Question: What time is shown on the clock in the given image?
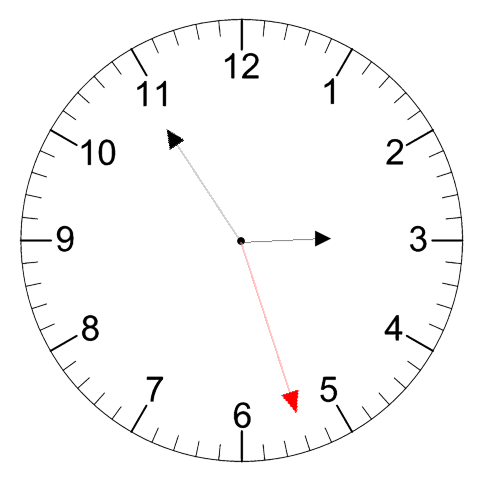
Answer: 02:54:27